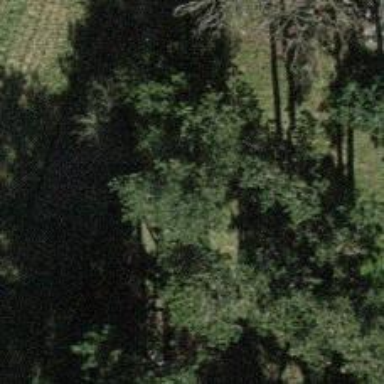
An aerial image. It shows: Mixed leaf-type tree in natural setting.